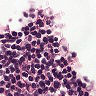
Metastatic tissue present: no